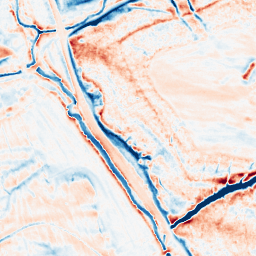
Category: classical
Decomposition family: gaussian_anisotropic
Decomposition parameters: sigma_x: 2
sigma_y: 5
Upsampling method: linear_exact
Upsampling parameters: scale: 2
Upsampling scale: 2